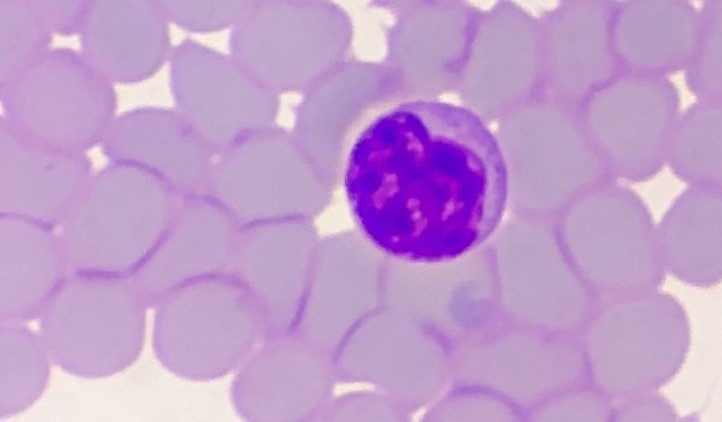
White blood cell type: Lymphocyte